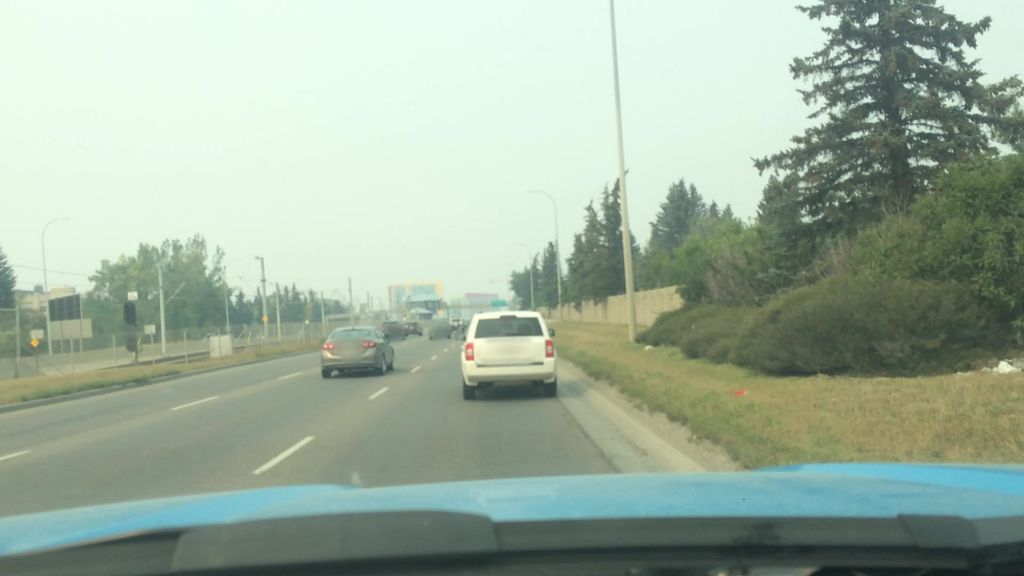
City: calgary